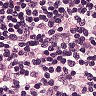
Metastatic tissue present: no